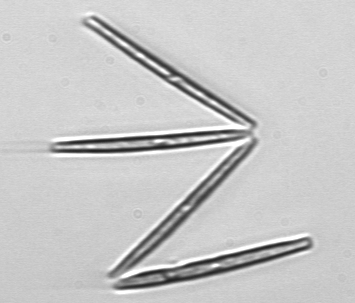
Label: Thalassionema